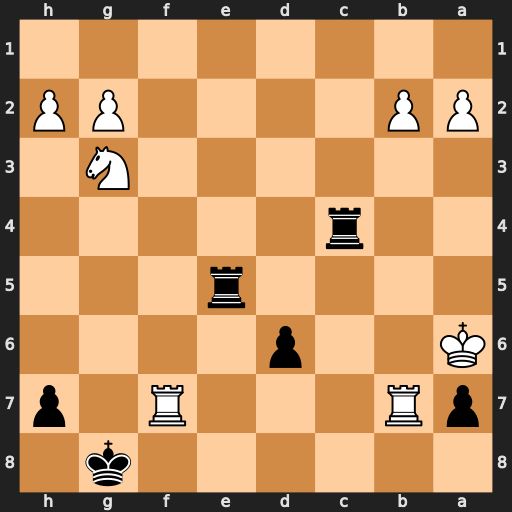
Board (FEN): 6k1/pR3R1p/K2p4/4r3/2r5/6N1/PP4PP/8
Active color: b
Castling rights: -
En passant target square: -
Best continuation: Ra4#